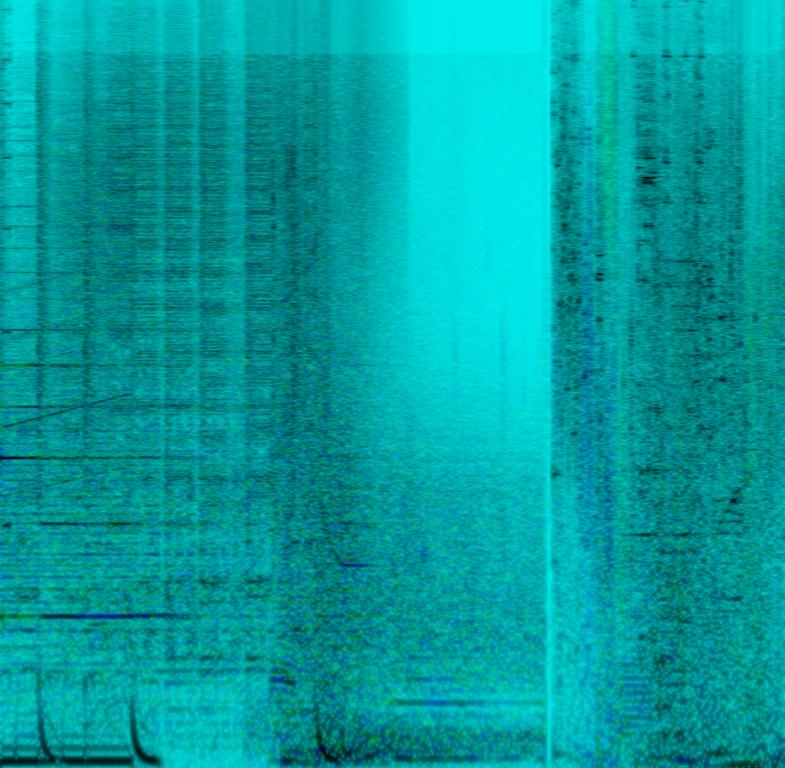
The low quality recording features a wide glass shattering sound effects layered with some synth sound effects. At the very beginning of the loop, there is a short snippet of a reverberant impact. The bad sample quality is what makes this sound low quality overall.